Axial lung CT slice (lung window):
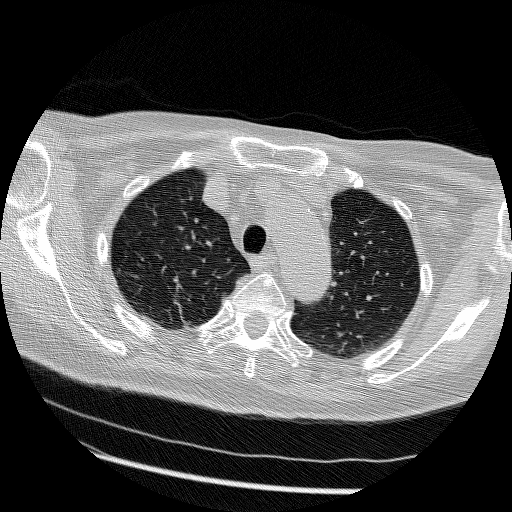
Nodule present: no